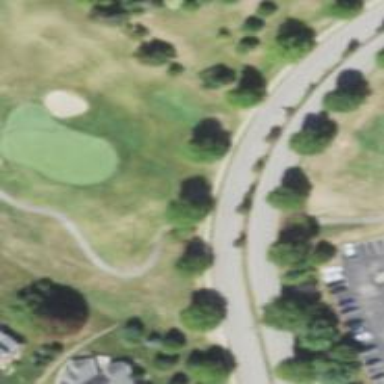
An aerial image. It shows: Pathway for golfing.